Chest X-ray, AP view. Patient: 51 years old, sex M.
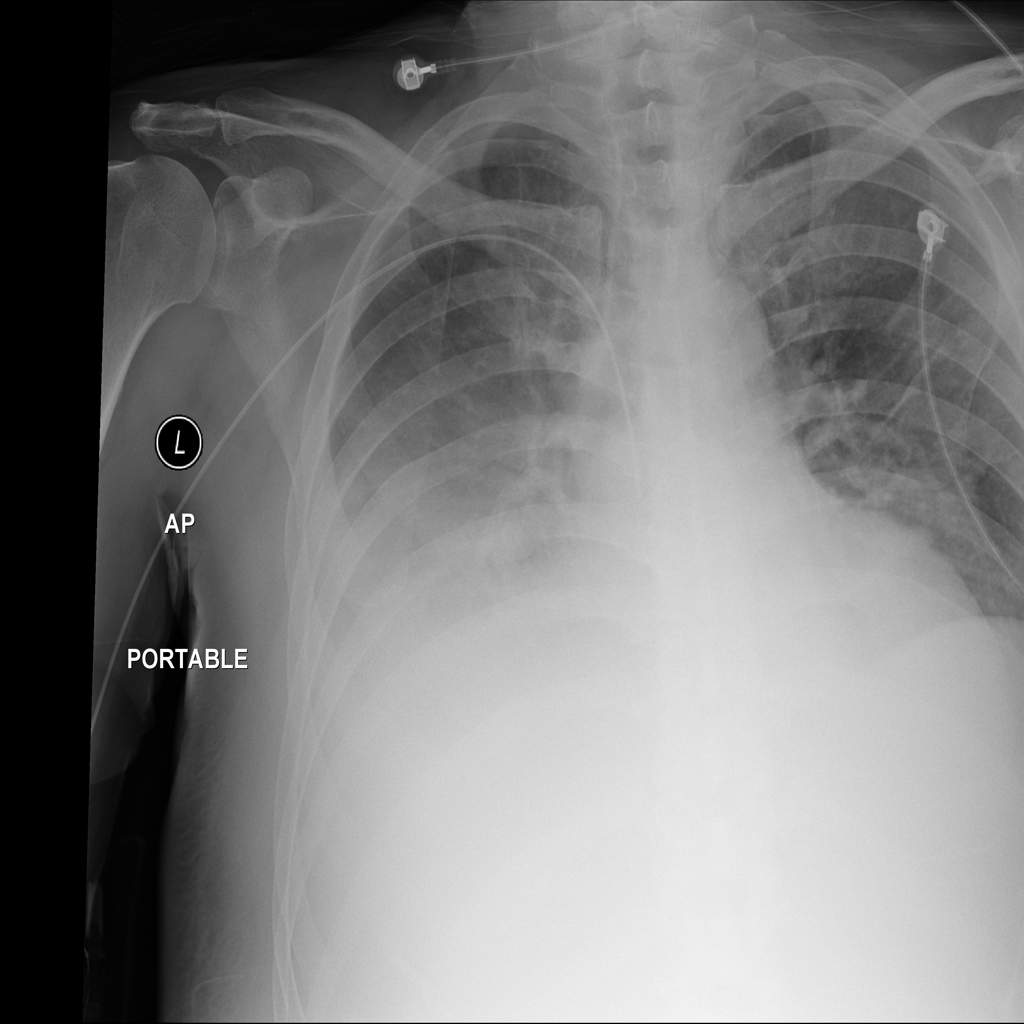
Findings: Consolidation